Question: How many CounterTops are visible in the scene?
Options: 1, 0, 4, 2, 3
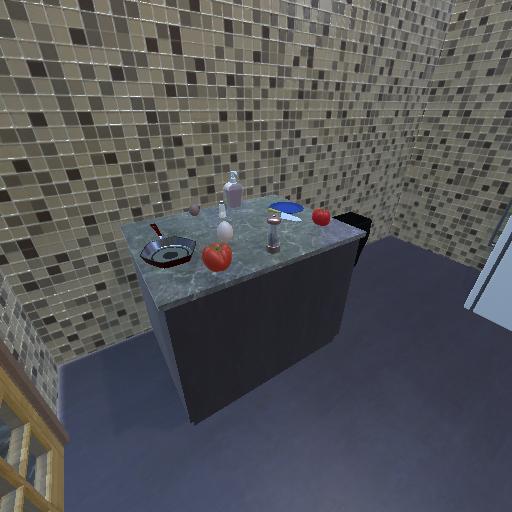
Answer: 1